Question: I was playing around with jenkins <URL> and was trying to customize it with hetero-radio instead of text, however my ui is not visible. I am new to jelly and jenkins. Can someone please help me out in this. I am trying to create somehthing like this highlighted in red
My program for this
Demo1.java
'''
private final HeteroRadioEntry projectVersion;
public HeteroRadioEntry getProjectVersion() { return projectVersion; }
@Override
public void perform(@Nonnull Run<?, ?> run, @Nonnull FilePath filePath, @Nonnull Launcher launcher, @Nonnull TaskListener taskListener) throws InterruptedException, IOException { }
public static abstract class Entry extends AbstractDescribableImpl<Entry> {}
public static final class SimpleEntry extends Entry {
private final String text;
@DataBoundConstructor public SimpleEntry(String text) { this.text = text; }
public String getText() { return text; }
@Extension public static class DescriptorImpl extends Descriptor<Entry> {
@Override public String getDisplayName() { return "Simple Entry"; }
}
}
public static final class AutoEntry extends Entry {
private final String text;
@DataBoundConstructor public AutoEntry() { this.text = "Some fixed string"; }
public String getText() { return text; }
@Extension public static class DescriptorImpl extends Descriptor<Entry> {
@Override public String getDisplayName() { return "Auto Entry"; }
}
}
public static final class HeteroRadioEntry extends Entry {
private final Entry entry;
@DataBoundConstructor public HeteroRadioEntry(Entry entry) { this.entry = entry; }
public Entry getEntry() { return entry; }
@Extension public static class DescriptorImpl extends Descriptor<Entry> {
@Override public String getDisplayName() { return "Hetero-Radio"; }
public List<Descriptor> getEntryDescriptors() {
Jenkins jenkins = Jenkins.getInstance();
return ImmutableList.of(jenkins.getDescriptor(AutoEntry.class), jenkins.getDescriptor(SimpleEntry.class));
}
}
}
@DataBoundConstructor public Demo1(HeteroRadioEntry projectVersion) { this.projectVersion=projectVersion; }
@Symbol("greet")
@Extension
public static final class DescriptorImpl extends BuildStepDescriptor<Builder> {
@Override public boolean isApplicable(Class<? extends AbstractProject> aClass) { return true; }
@Override public String getDisplayName() { return "Demo1"; }
}
}
'''
Jelly program Demo1/config.jelly
'''
<?jelly escape-by-default='true'?>
<j:jelly xmlns:j="jelly:core" xmlns:st="jelly:stapler" xmlns:d="jelly:define" xmlns:l="/lib/layout" xmlns:t="/lib/hudson" xmlns:f="/lib/form">
<f:entry field="projectVersion"></f:entry>
</j:jelly>
'''
Demo1/HeteroListEntry/config.jelly
'''
<j:jelly xmlns:j="jelly:core" xmlns:f="/lib/form">
<f:entry title="Hetero-Choice">
<f:hetero-radio field="entry" descriptors="${descriptor.entryDescriptors}" />
</f:entry>
</j:jelly>
'''
Demo1/AutoEntry/config.jelly
'''
<j:jelly xmlns:j="jelly:core" xmlns:f="/lib/form">
<f:label field="text" />
</j:jelly>
'''
Demo1/SimpleEntry/config.jelly
'''
<j:jelly xmlns:j="jelly:core" xmlns:f="/lib/form">
<f:entry field="text">
<f:textbox/>
</f:entry>
</j:jelly>
'''
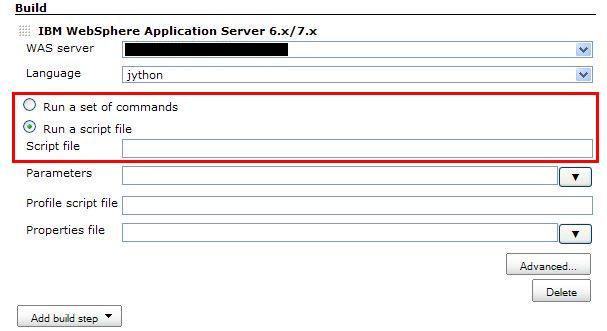
Answer: With lots of efforts I was able to achieve the result, although not satisfactorily, by referring this <URL>.It explains the functionality of hetero-radio/hetero-list. I move out the nested static classes outside